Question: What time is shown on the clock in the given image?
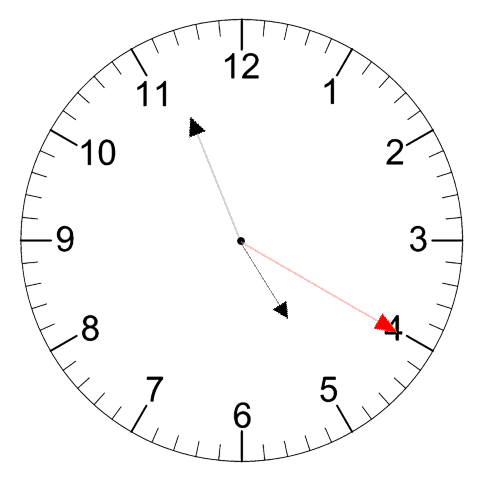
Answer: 04:56:20